Question: ## Status Quo:
I have a working database with tables and can query, insert, update, etc. Also the cursor is connected to the right database.
The table:

## Problem:
When it comes to querying data from a table I run into trouble:
'''
query = 'SELECT Last_Request_Time FROM Products WHERE idProduct = %s'
idProduct = '106'
cursor.execute(query, (idProduct))
'''
While debugging I have a look at the cursor.execute() function: 'params = str: 106' will be passed to:
'''
stmt = operation % self._process_params(params)
'''
where
'''
res = params
# pylint: disable=W0141
res = map(self._connection.converter.to_mysql, res)
'''
is called with 'res = str: 106'. I am not sure what the converter is doing but as result 'res = list: ['1', '0', '6']'. And these arguments will be passed to the execute function which will run into following error:
'''
File "C:\Python27\lib\site-packages\mysql\connector\cursor.py", line 480, in execute
"Wrong number of arguments during string formatting")
mysql.connector.errors.ProgrammingError: Wrong number of arguments during string formatting
'''
## Bad workaround:
I have a dirty workaround, but I am not happy with it. It may not work in some cases:
'''
query = 'SELECT Last_Request_Time FROM Products WHERE idProduct = %s AND Edition != %s'
idProduct = '106'
cursor.execute(query, (idProduct, 'A'))
'''
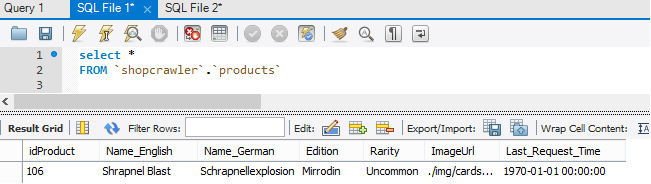
Answer: The problem is that '('hello')' is a string and '('hello',)' is a . You need to always pass a tuple (or other such collection, like a list) as the values for your placeholders. The reason is that your placeholders are in your query, so the arguments should also have some order - and tuples and lists are two ways to get an ordered selection of objects.
Since its expecting a tuple or other collection, '106' gets converted to '[1, 0, 6]'. If you pass in '(106,)', it will be interpreted correctly.
Behind the scenes, this is what is going on:
'''
>>> for i in '106':
... print(i)
...
1
0
6
>>> for i in ('106',):
... print(i)
...
106
'''
So, your 'hack' is actually the correct solution, you just don't need the extra variable:
'''
q = 'SELECT Last_Request_Time FROM Products WHERE idProduct = %s'
cursor.execute(q, (idProduct,))
'''